八年级 · 度量几何学
如图, $\triangle A B C$ 中, $D$ 是 $B C$ 上一点, $A C=A D=D B, \angle B A C=102^{\circ}$, 则 $\angle A D C=$度.

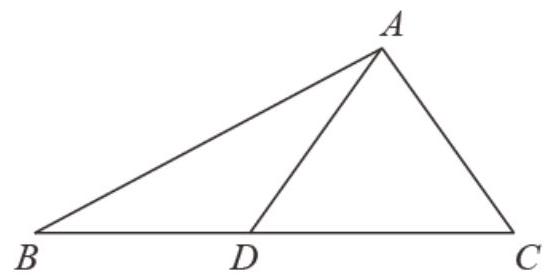
答案: 52